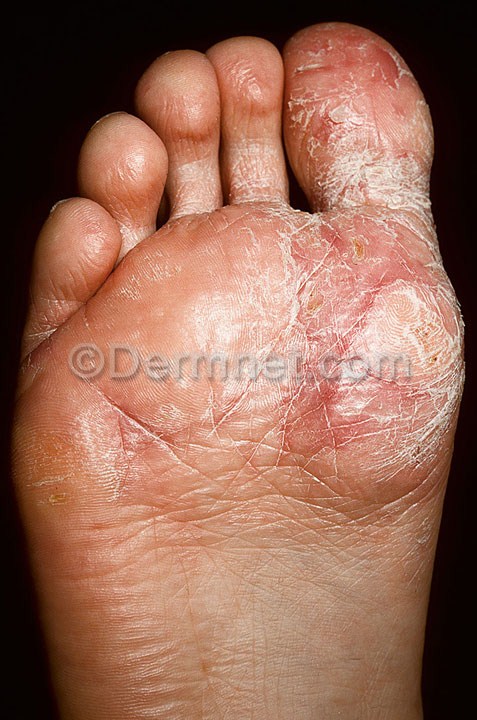
Disease: Eczema Photos